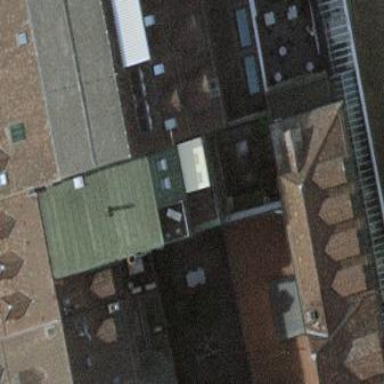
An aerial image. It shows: Building with roof tiles and skillion roof shape.